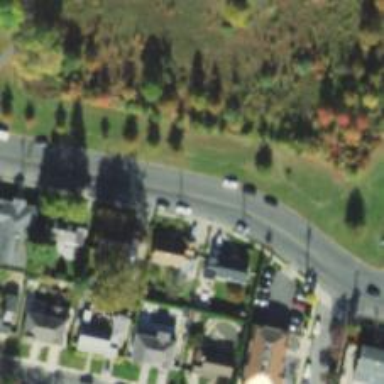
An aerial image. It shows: Secondary road.